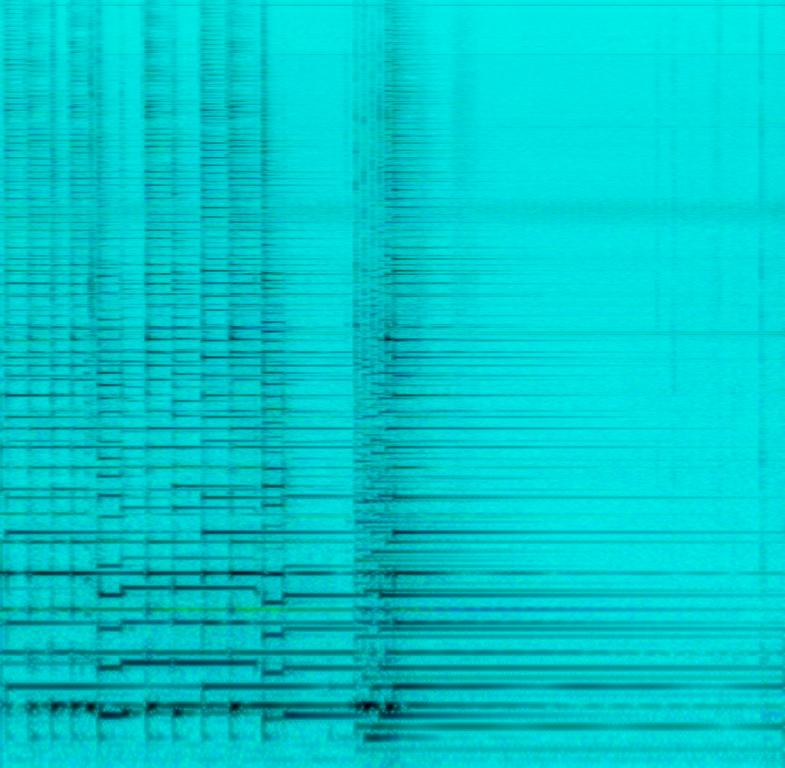
Someone is playing an acoustic guitar ending his phrase. In the background you can hear high pitched noises. This song may be playing at home practicing guitar.